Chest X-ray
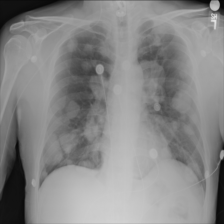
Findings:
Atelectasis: negative
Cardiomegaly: negative
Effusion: negative
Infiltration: negative
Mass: negative
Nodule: negative
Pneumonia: negative
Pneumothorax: negative
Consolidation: negative
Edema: negative
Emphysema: negative
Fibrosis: negative
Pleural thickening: negative
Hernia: negative